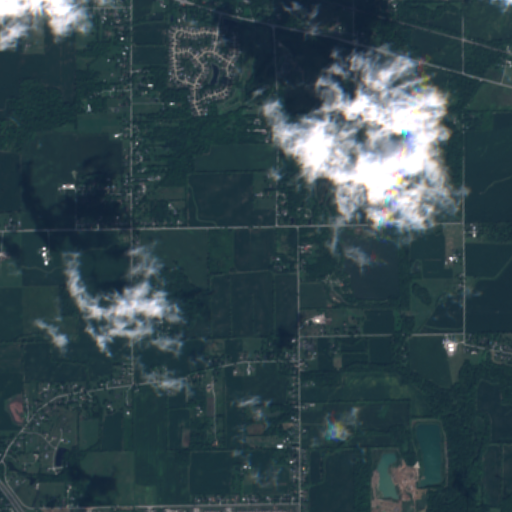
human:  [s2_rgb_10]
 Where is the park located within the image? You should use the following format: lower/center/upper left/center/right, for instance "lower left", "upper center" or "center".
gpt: The park is located in the upper right of the image.
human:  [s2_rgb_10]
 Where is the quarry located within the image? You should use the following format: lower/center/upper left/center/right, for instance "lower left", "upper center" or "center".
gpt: The quarry is located in the lower right of the image.
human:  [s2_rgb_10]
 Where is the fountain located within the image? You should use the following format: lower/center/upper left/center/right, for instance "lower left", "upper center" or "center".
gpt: The fountain is located in the upper center of the image.
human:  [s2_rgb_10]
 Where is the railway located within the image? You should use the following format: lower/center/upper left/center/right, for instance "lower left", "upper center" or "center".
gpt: The railway is located in the upper right of the image.
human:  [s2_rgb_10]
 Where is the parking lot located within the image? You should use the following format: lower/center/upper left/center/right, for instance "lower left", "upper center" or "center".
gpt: There is no parking lot in the image.